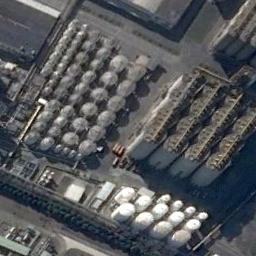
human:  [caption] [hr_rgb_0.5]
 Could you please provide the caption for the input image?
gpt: There are two identical storage tanks beside a white house .

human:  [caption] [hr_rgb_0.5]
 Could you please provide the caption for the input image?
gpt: There are many buildings of different sizes near the storage tanks .

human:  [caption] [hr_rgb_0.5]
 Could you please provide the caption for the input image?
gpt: There are many storage tanks on the bare land .

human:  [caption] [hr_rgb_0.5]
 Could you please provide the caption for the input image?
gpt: There are many neatly arranged storage tanks and many pipelines in the factory .

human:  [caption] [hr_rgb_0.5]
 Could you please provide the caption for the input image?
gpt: There are many storage tanks arranged neatly .